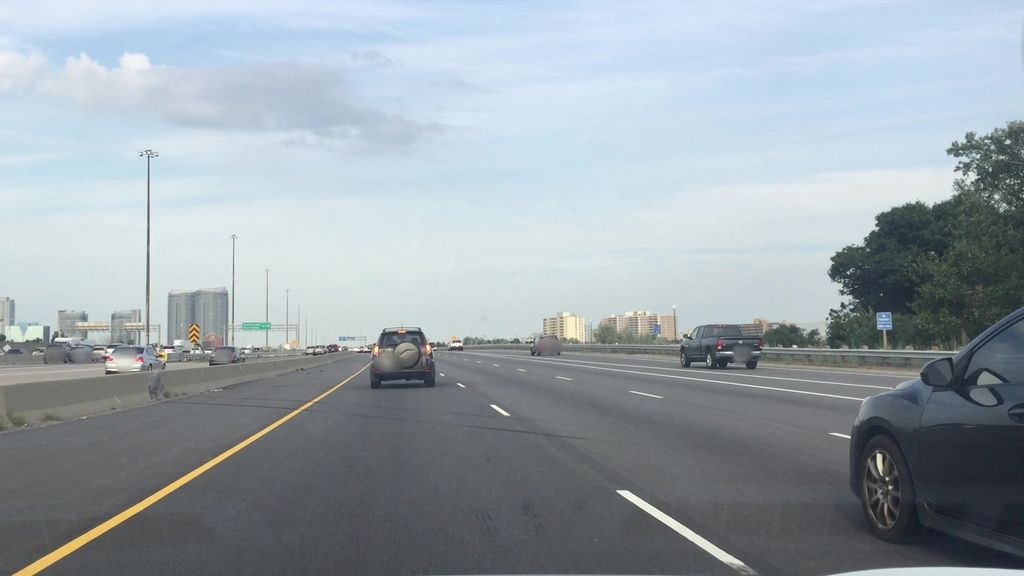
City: toronto